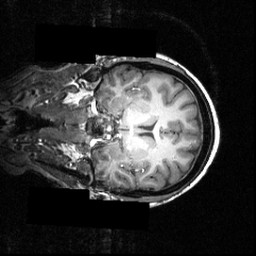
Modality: T1w
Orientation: coronal
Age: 25
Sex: female
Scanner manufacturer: siemens
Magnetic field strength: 3.951 T
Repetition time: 1.5 s
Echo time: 0.00335 s